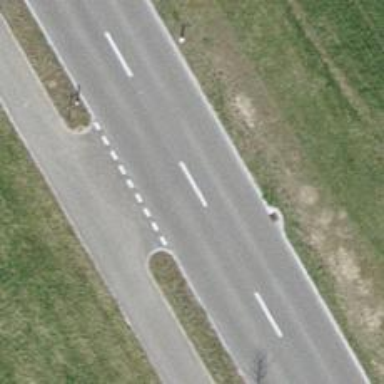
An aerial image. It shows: Cycleway.